Question: I converted the following C++ code into Assembly using Visual C++ 2010:
'''
int main()
{
int i;
i = 1234;
return 0;
}
'''
I received the following output:

Based on my understanding of memory addressing, the computation for the memory address is always placed inside of the square brackets, so why is the '_i$' in this case is placed outside of the square brackets?
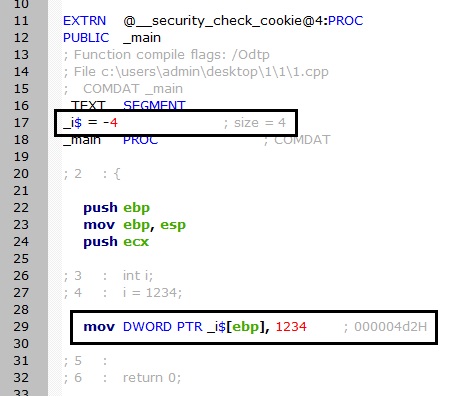
Answer: Microsoft's assembler treats something like 'a[b]' about the same way C or C++ would so 'a[b]' and 'b[a]' are pretty much equivalent. Both indicate addition and some optional scaling followed by dereferencing, but don't place many requirements about which part is "address" and which part is "index".